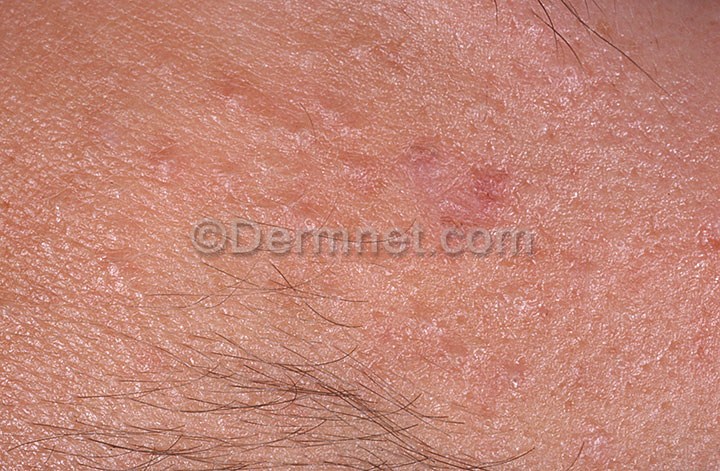
Disease: Acne and Rosacea Photos